Field crop: tomato
Growth stage: 1
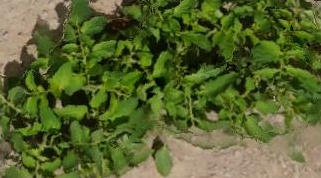
Species: tomato